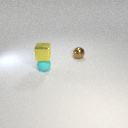
small cyan rubber sphere below small yellow metal cube